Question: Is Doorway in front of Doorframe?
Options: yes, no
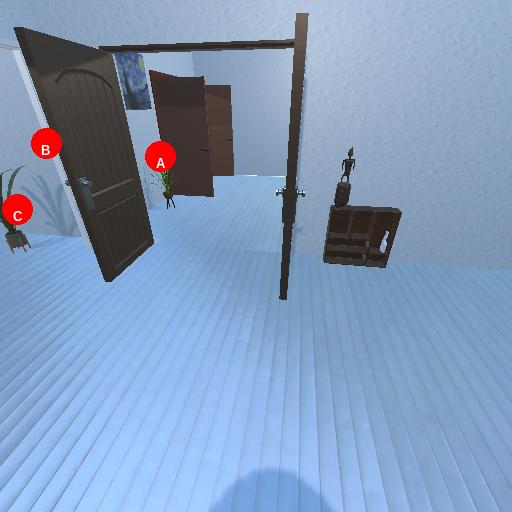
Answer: yes